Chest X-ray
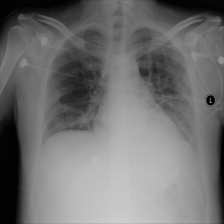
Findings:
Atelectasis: negative
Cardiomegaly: negative
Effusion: negative
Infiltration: negative
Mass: negative
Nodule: positive
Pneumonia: negative
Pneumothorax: negative
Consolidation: negative
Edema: negative
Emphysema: negative
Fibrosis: negative
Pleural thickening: negative
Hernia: negative